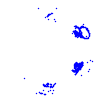
Particle: kaon